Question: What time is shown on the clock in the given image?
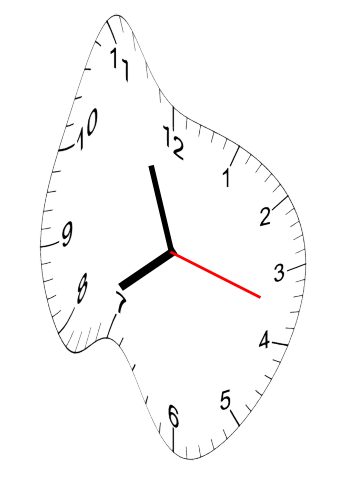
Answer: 07:56:18